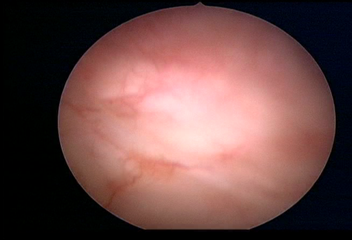
Modality: WLC
Class: Normal mucosa
Bladder cancer association: No